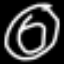
Label: donut